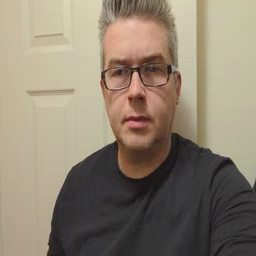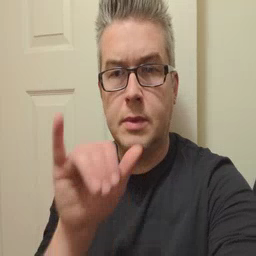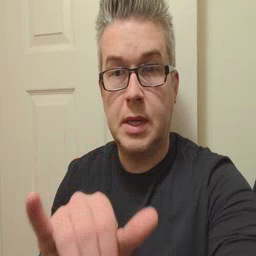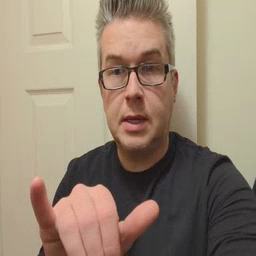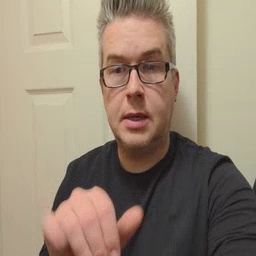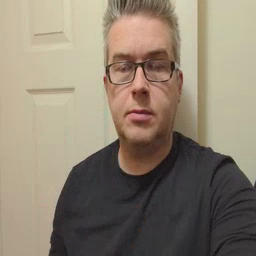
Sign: stay